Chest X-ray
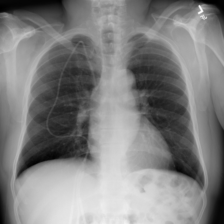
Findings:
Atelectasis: negative
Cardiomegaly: negative
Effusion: negative
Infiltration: negative
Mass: negative
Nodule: negative
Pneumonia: negative
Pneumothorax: negative
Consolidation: negative
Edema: negative
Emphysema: negative
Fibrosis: negative
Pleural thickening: negative
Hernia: negative